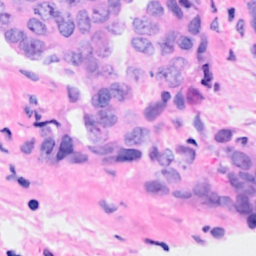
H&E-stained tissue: Breast